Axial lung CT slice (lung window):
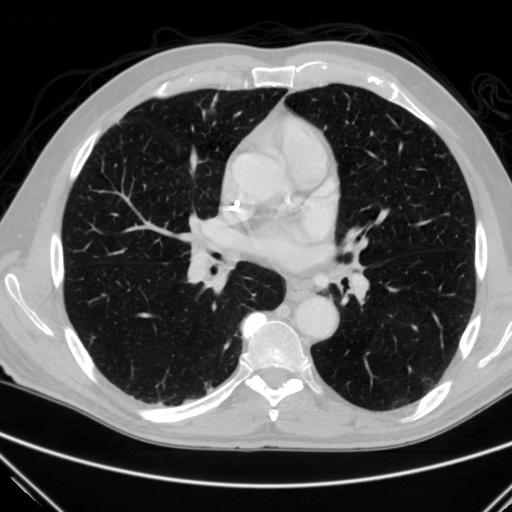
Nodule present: no